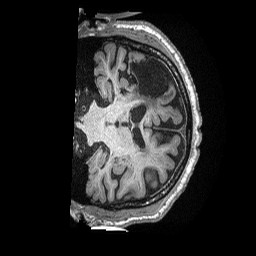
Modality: T1w
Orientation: coronal
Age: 75
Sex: male
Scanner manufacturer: siemens
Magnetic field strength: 3 T
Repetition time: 2.53 s
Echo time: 0.00144 s